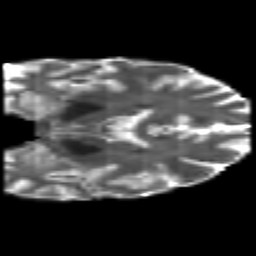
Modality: T2w
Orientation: coronal
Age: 31
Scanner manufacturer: philips
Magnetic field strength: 3 T
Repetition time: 8.591 s
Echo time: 0.1268 s